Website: ulta-beauty
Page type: billing-address
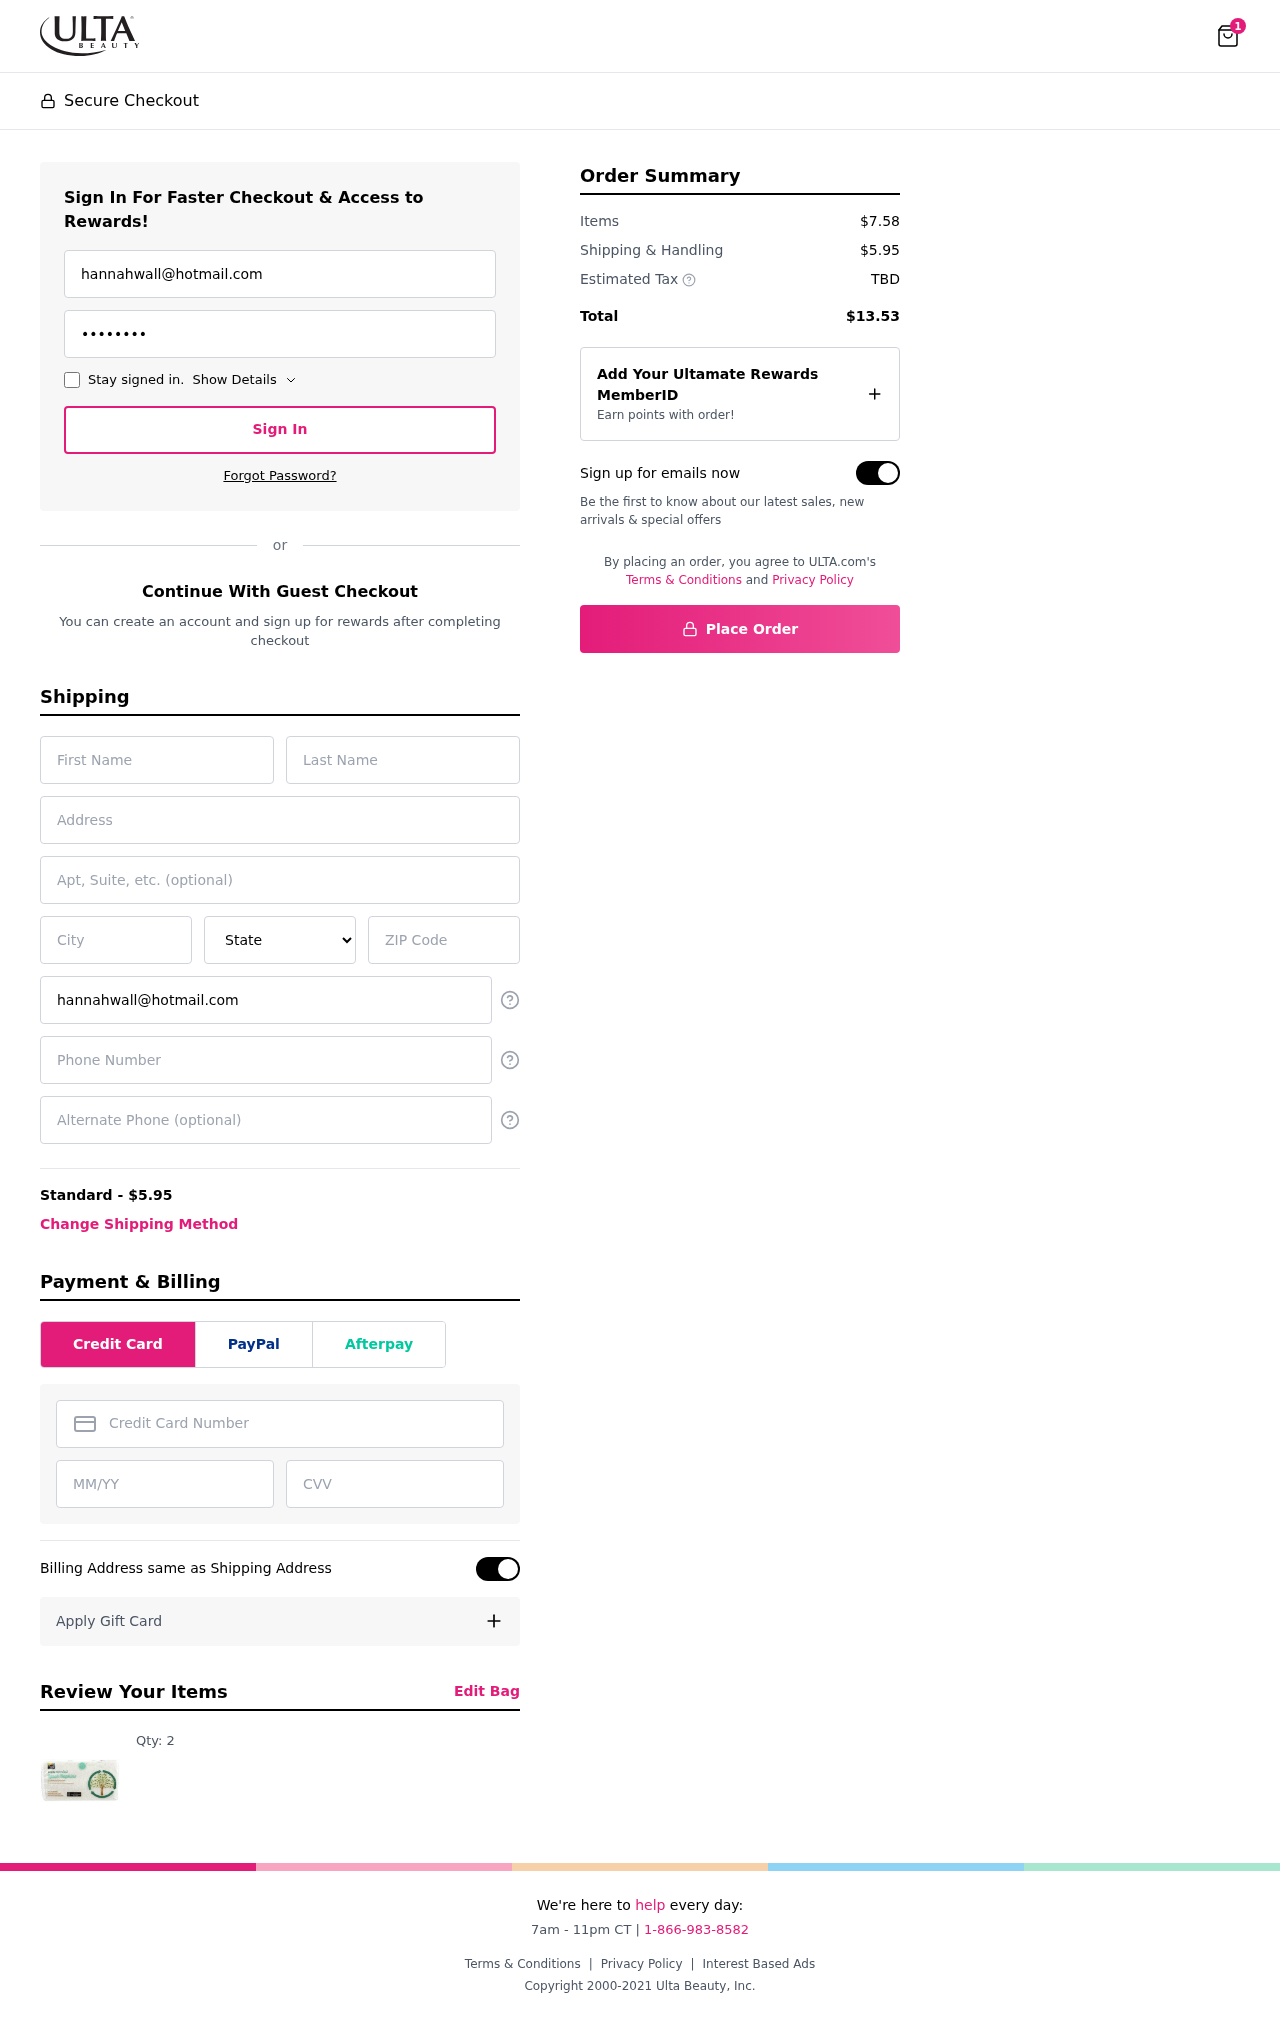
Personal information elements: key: PII_STATE
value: Pennsylvania
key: PII_EMAIL
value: hannahwall@hotmail.com
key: PII_FIRSTNAME
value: Hannah
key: PII_LASTNAME
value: Wall
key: PII_STREET
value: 7737 Krueger Road Apt. 156
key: PII_STREET2
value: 10694 Zimmerman Mall Apt. 071
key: PII_CITY
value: New Aaronside
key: PII_POSTCODE
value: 54554
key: PII_PHONE
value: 8807755892
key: PII_CARD_NUMBER
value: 2720 8022 6358 3555
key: PII_CARD_EXPIRY
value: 04/27
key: PII_CARD_CVV
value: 360
Product elements: key: PRODUCT1_QUANTITY
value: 2
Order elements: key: ORDER_NUM_ITEMS
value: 1
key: ORDER_SHIPPING_COST
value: $5.95
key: ORDER_SUBTOTAL
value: $7.58
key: ORDER_TOTAL
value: $13.53